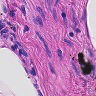
Metastatic tissue present: no